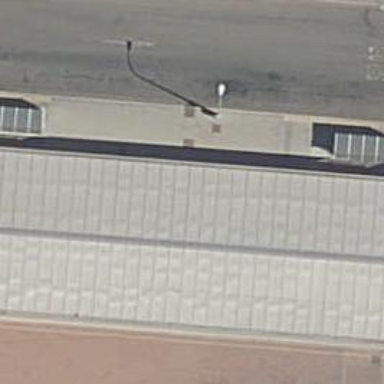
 serving as platform for public transportation."